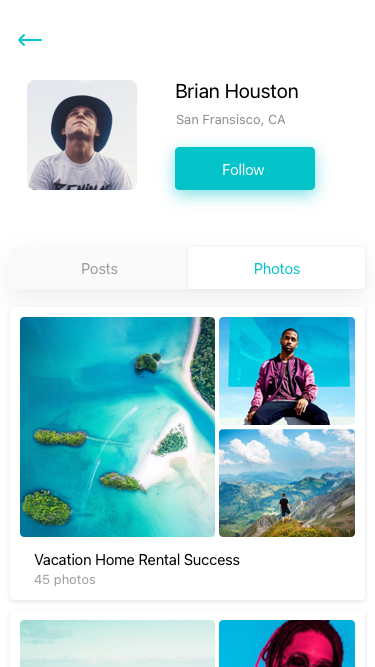
Text in this UI design:
Posts
Photos
Brian Houston
San Fransisco, CA
Follow
Vacation Home Rental Success
45 photos